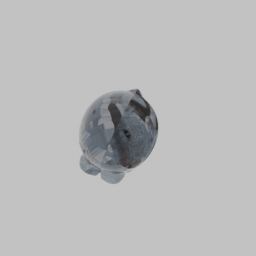
Label: decoration